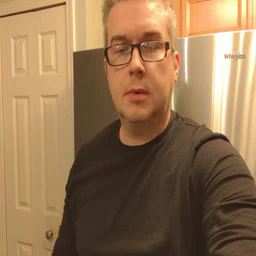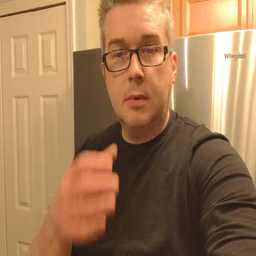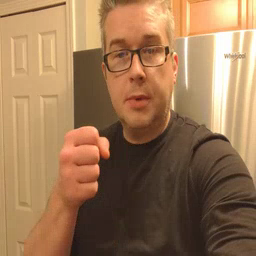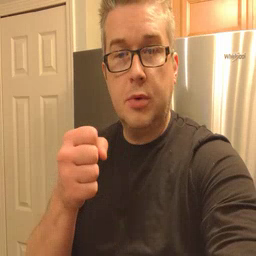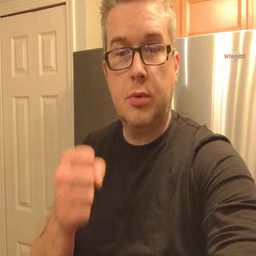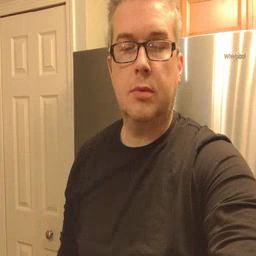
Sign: milk